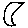
Label: moon